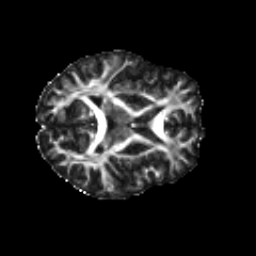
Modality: FA
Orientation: axial
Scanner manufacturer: siemens
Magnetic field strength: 3 T
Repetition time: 4.16 s
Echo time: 0.0806 s